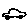
Label: car